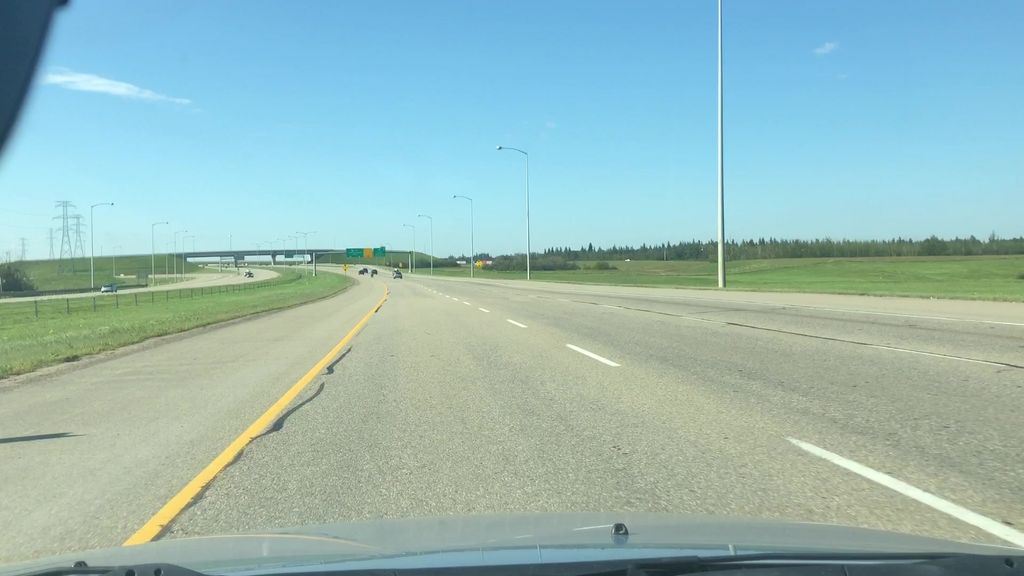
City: edmonton